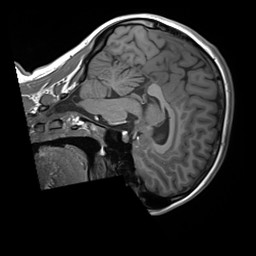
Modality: T1w
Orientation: sagittal
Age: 20
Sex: female
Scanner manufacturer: siemens
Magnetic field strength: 3 T
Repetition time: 1.8 s
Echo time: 0.00232 s